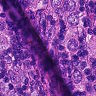
Metastatic tissue present: yes